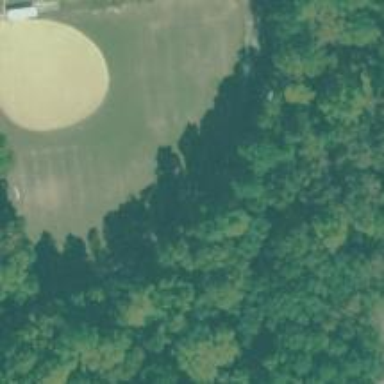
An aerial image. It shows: Baseball pitch for leisure and sports activities.